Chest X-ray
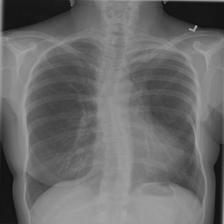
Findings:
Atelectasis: negative
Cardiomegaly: negative
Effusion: negative
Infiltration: negative
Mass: negative
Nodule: negative
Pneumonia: negative
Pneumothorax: negative
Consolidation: negative
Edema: negative
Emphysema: negative
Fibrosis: negative
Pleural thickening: negative
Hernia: negative